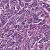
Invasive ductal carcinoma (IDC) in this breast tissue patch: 1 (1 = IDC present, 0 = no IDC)